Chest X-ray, PA view. Patient: 48 years old, sex M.
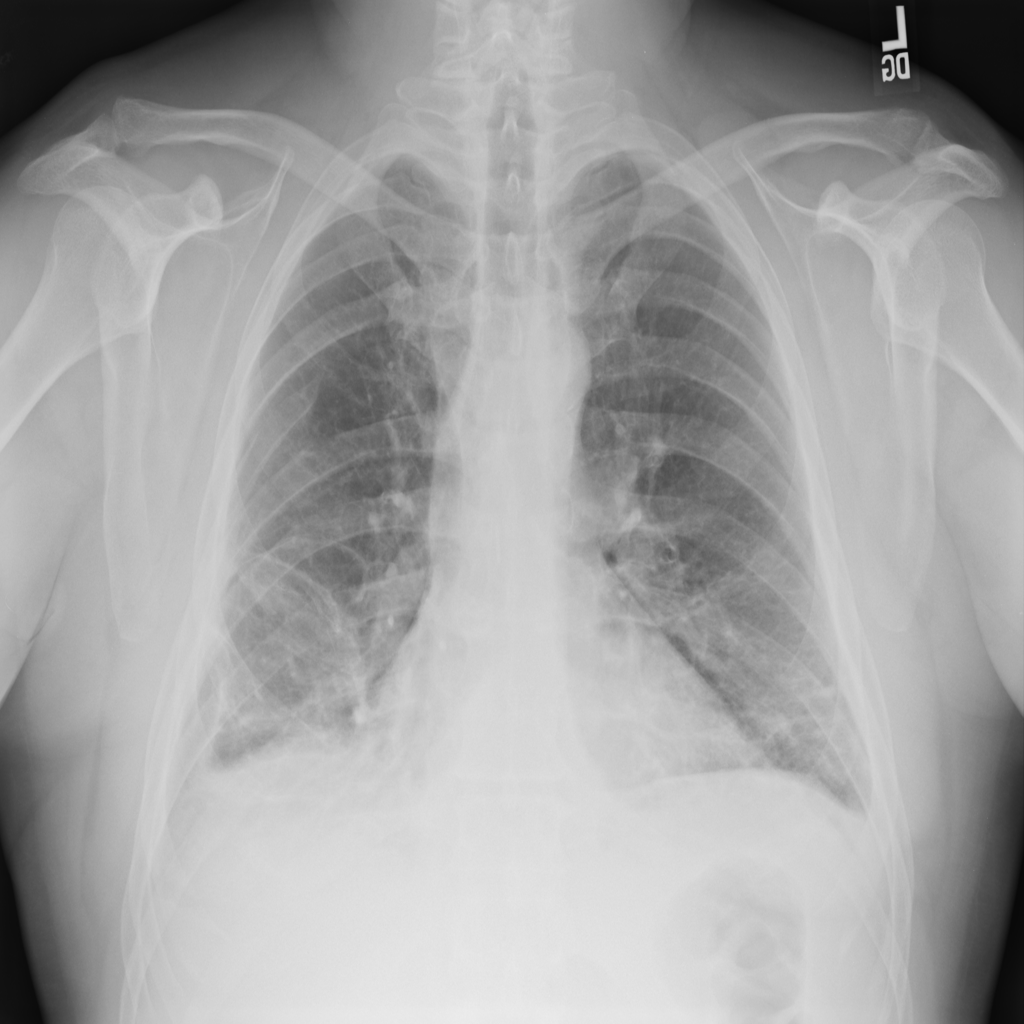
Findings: Effusion